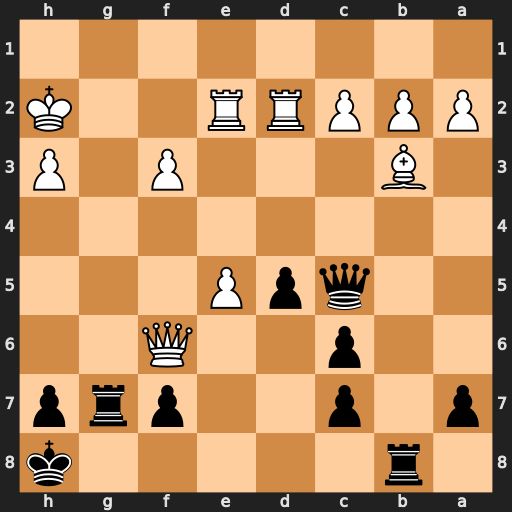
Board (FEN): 1r5k/p1p2prp/2p2Q2/2qpP3/8/1B3P1P/PPPRR2K/8
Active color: b
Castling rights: -
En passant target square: -
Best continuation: Qg1#